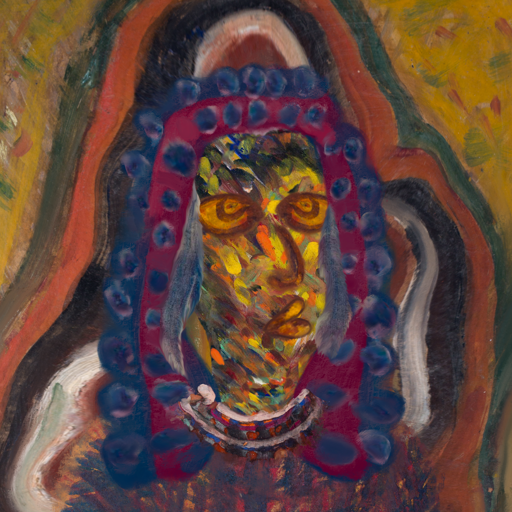
Background: AfterRaid, Head And Neck Side: An_Impression, Face Side: Comrade, Bust: In_The_Sun, Hair Side: Hill_Girl, Head Accessory: Blank, Second Necklace: Blank, Necklace: Hypocrite_1, Baby: Blank